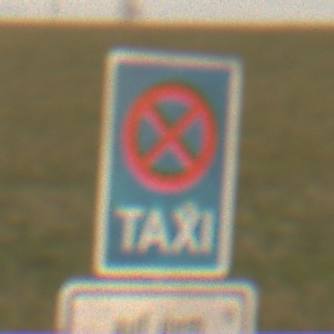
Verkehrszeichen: Taxenstand
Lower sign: SonstigeBeschraenkungen5
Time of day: SunriseSunset
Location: Outdoor (Nature)
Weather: PartlyCloudy
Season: NotSpecified
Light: Natural